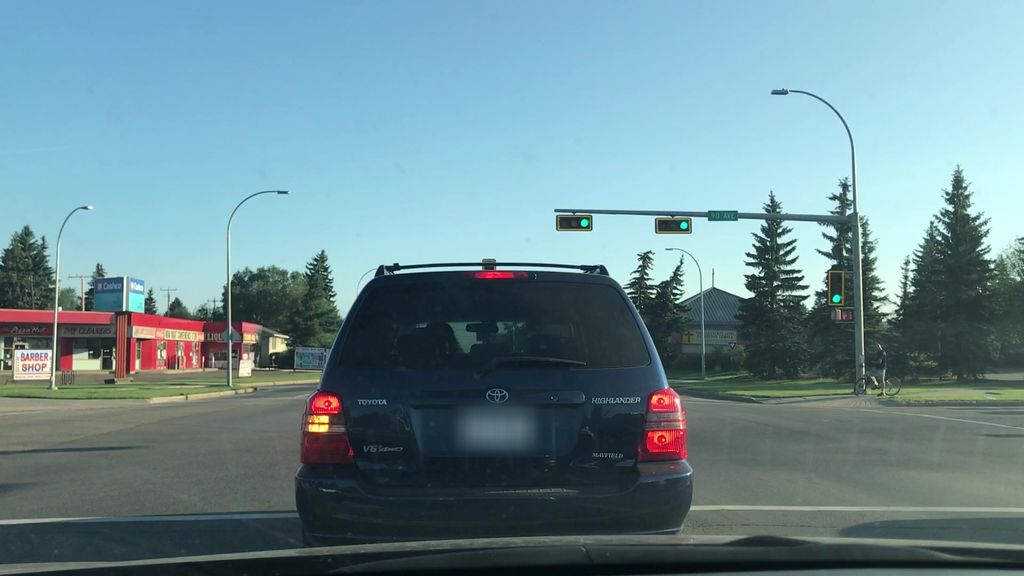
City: edmonton